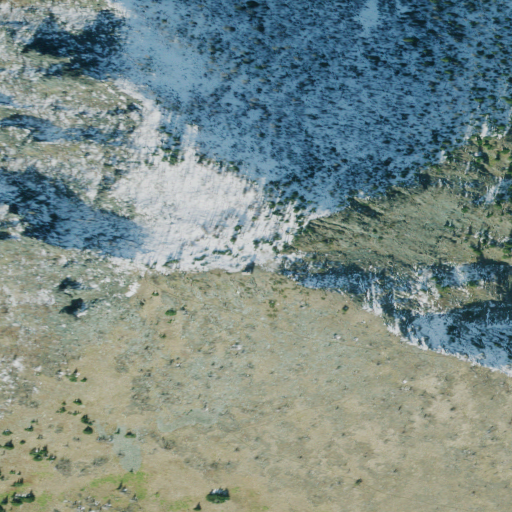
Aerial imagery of mountain in Montana named Robinson Mountain containing evergreen forest, shrub, and grassland